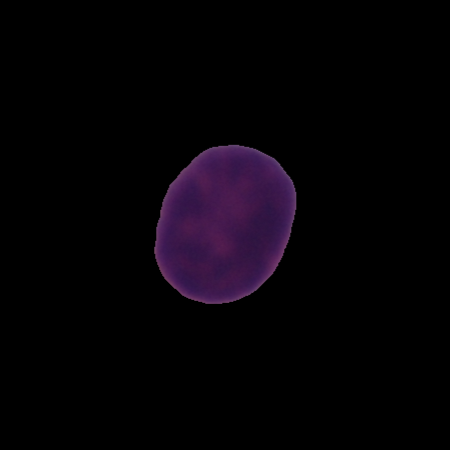
Label: healthy